Question: I have a google scatter chart that has some significant thresholds in it. How do I visualise them?
Do I push some extra ticks on chart axis? If so how do I add just one and how do I style it?
I am aiming for something like this.

I am using <URL>
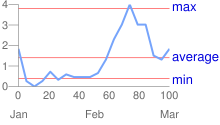
Answer: add another column, or series, with the same value for all rows...
this can be added using a data view with calculated columns,
see following working snippet...
'''
google.charts.load('current', {
callback: drawChart,
packages:['corechart']
});
function drawChart() {
var data = google.visualization.arrayToDataTable([
['x', 'y0'],
[0, 165],
[1, 175],
[2, 185]
]);
var view = new google.visualization.DataView(data);
view.setColumns([0, 1,
{
calc: function () {
return 150;
},
label: 'min',
type: 'number'
},
{
calc: function () {
return 175;
},
label: 'avg',
type: 'number'
},
{
calc: function () {
return 200;
},
label: 'max',
type: 'number'
}
]);
var options = {
vAxis: {
viewWindow: {
min: 125,
max: 225
}
}
};
var chart = new google.visualization.LineChart(document.getElementById('chart'));
chart.draw(view, options);
}
'''
'''
<script src="https://www.gstatic.com/charts/loader.js"></script>
<div id="chart"></div>
'''
here's another example...
add additional columns to the data table,
use 'getColumnRange' for find the 'min' and 'max' x-axis values
'''
google.charts.load('current', {
callback: drawChart,
packages:['corechart']
});
function drawChart() {
var data = google.visualization.arrayToDataTable([
['x', 'y0'],
[0, 165],
[1, 175],
[2, 185]
]);
var xAxisRange = data.getColumnRange(0);
data.addColumn({label: 'min', type: 'number'});
data.addColumn({label: 'avg', type: 'number'});
data.addColumn({label: 'max', type: 'number'});
data.addRows([
[xAxisRange.min, null, 150, 175, 200],
[xAxisRange.max, null, 150, 175, 200]
]);
var chart = new google.visualization.LineChart(document.getElementById('chart'));
chart.draw(data, {
series: {
1: {
color: 'cyan'
},
2: {
color: 'cyan'
},
3: {
color: 'cyan'
}
}
});
}
'''
'''
<script src="https://www.gstatic.com/charts/loader.js"></script>
<div id="chart"></div>
'''